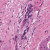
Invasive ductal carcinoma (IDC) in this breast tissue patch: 0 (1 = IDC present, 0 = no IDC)